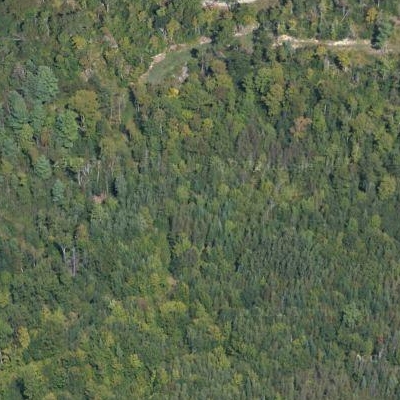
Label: Forest